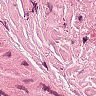
Metastatic tissue present: no